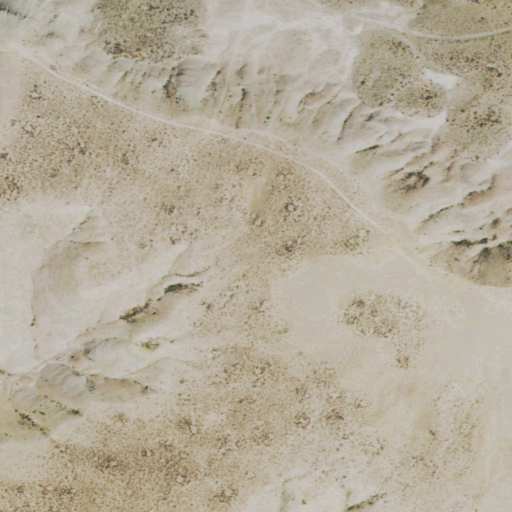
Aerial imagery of mountain in Colorado named Clay Buttes containing shrub, grassland, and barren land